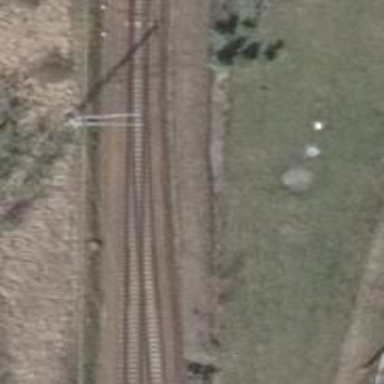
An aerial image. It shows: Railway switch.